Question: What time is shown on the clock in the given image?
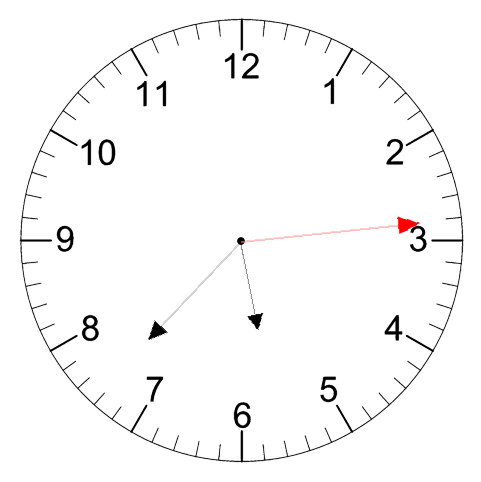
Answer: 05:37:14